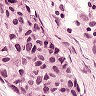
Metastatic tissue present: yes